Question: I have a number of projects that I have combined in my project. The error message I get is this:
There was a mismatch between the processor architecture of the project being built "MSIL" and the processor architecture of the reference "Interop.Domino, Version=1.2.0.0, Culture=neutral, processorArchitecture=x86", "x86". This mismatch may cause runtime failures. Please consider changing the targeted processor architecture of your project through the Configuration Manager so as to align the processor architectures between your project and references, or take a dependency on references with a processor architecture that matches the targeted processor architecture of your project.
I have found <URL> which gives some interesting information.
However when I open up the Configuration Manager, everything looks fine:

Any idea of what I can do to get rid of this compiler message?
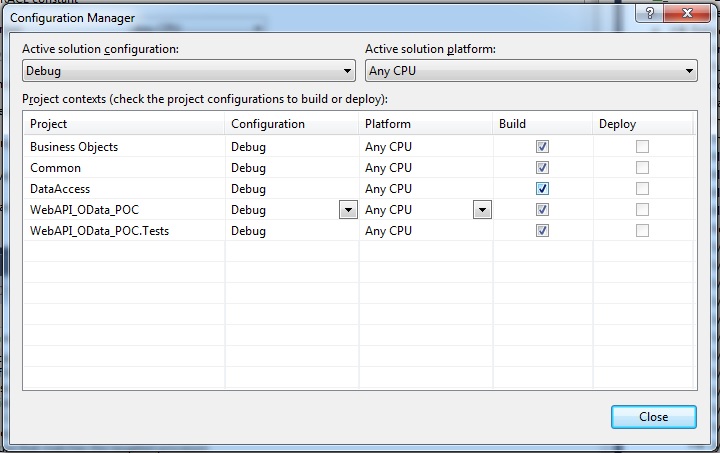
Answer: To me this looks like the Interop.Domino Library you're referencing is specifically for 32bit (x86) programs. You can either try to find a 64 bit version of the library and reference that instead or change the compile type of your programs.
You can do this by opening the properties page for each of your projects and setting the Platform target to x86.
You might like to create an X86 Configuration in Configuration manager first, partly to test it out on and partly so it has the right name when you look at it later.
Hope this helps